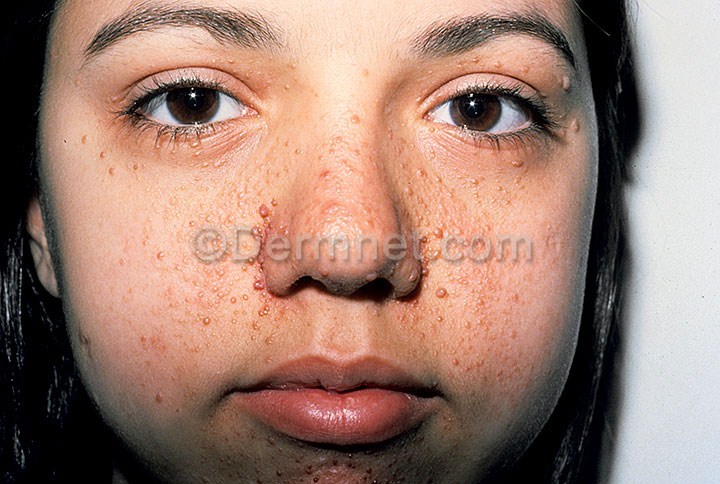
Disease: Systemic Disease